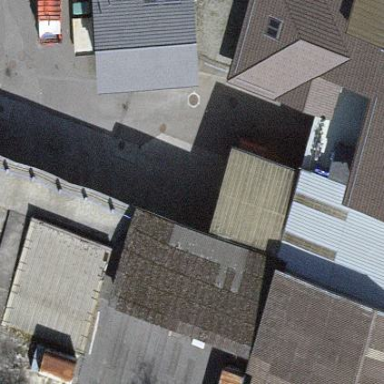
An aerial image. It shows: Industrial building.